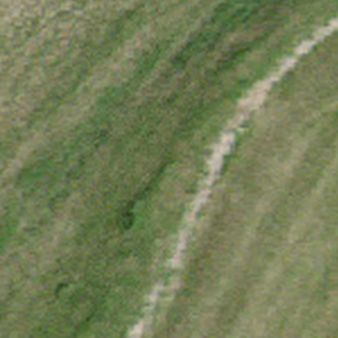
Label: other